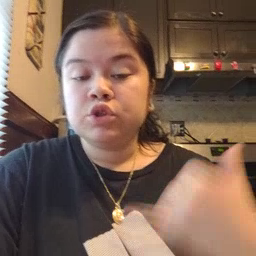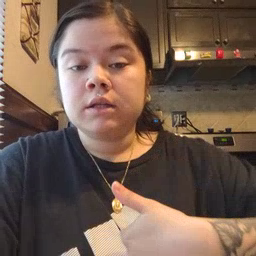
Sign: jacket